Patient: sex F, age 41
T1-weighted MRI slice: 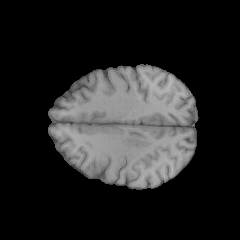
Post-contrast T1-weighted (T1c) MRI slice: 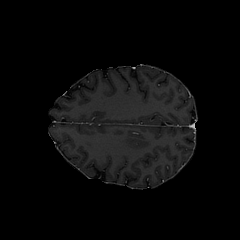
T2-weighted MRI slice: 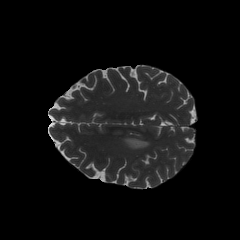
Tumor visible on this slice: yes
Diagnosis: Glioblastoma, IDH-wildtype
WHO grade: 4